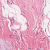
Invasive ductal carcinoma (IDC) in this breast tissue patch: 0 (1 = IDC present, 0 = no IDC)